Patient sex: F
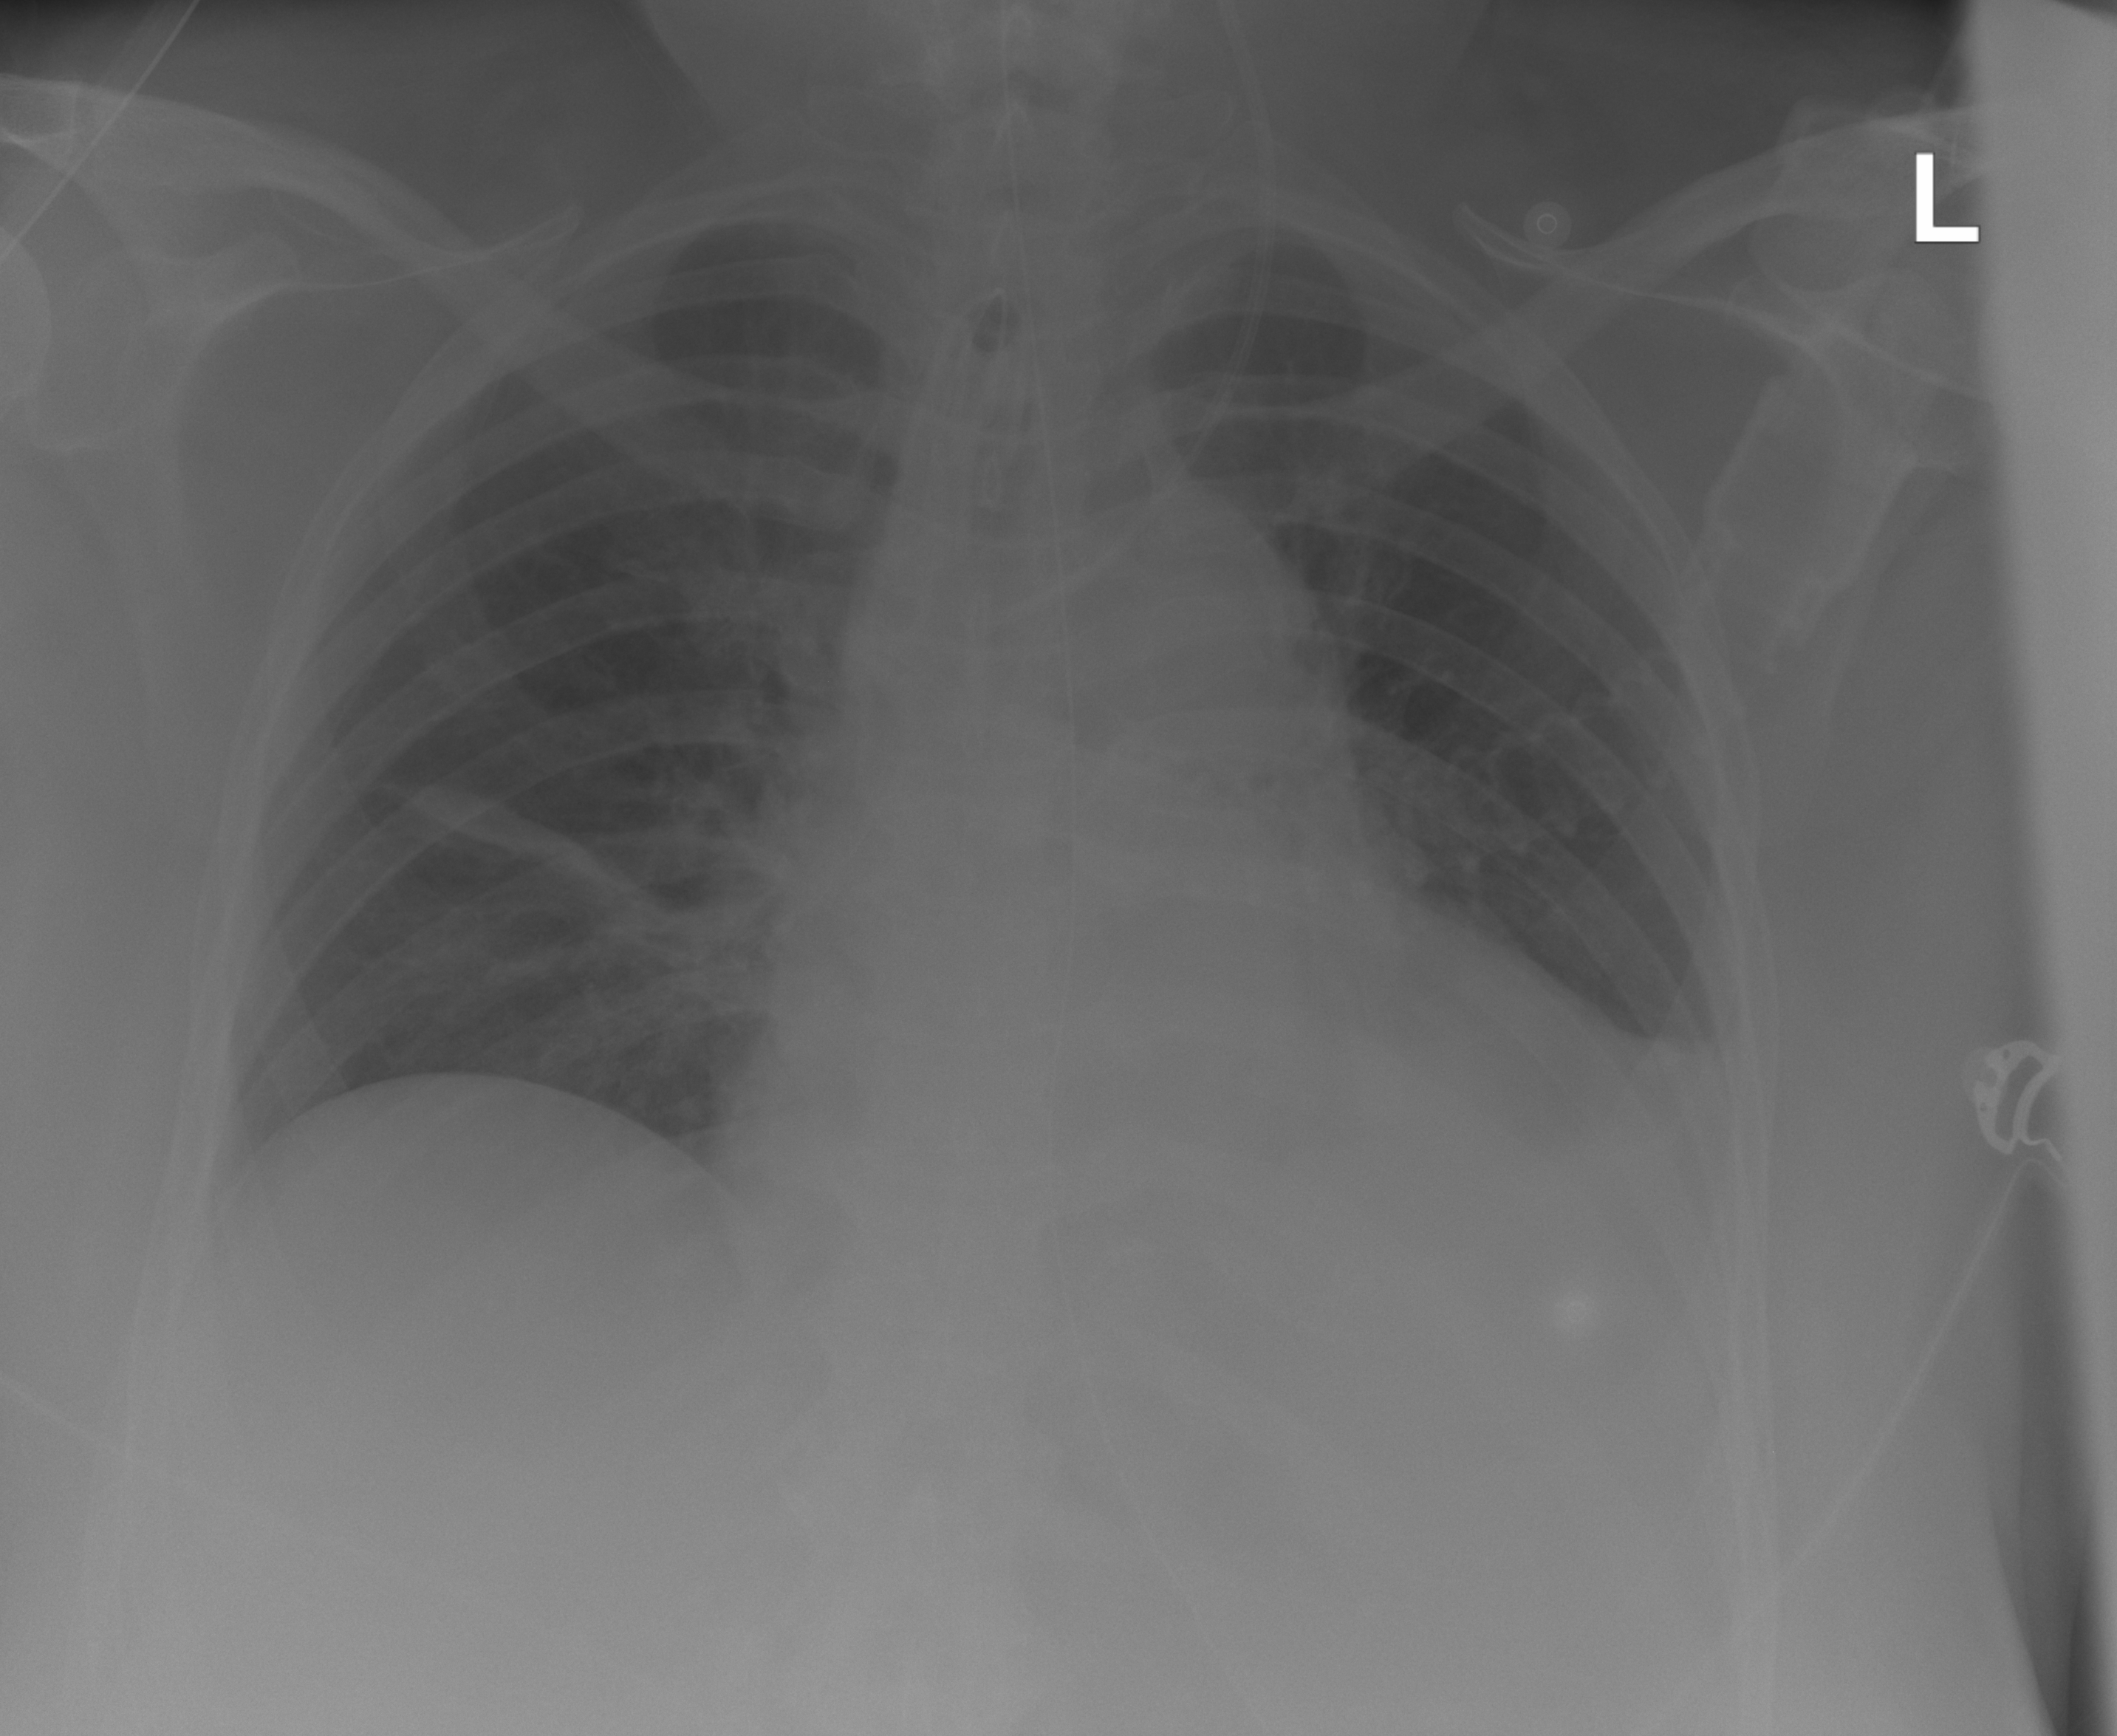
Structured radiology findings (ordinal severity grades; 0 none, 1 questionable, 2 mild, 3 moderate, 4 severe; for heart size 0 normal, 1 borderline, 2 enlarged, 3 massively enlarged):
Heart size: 2
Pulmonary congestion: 2
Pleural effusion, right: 0
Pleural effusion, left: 0
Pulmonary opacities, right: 0
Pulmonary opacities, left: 0
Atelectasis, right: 2
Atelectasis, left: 0